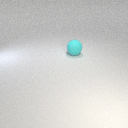
large cyan rubber sphere